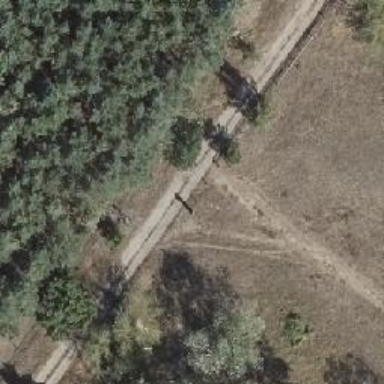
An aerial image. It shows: Track road with earth surface.